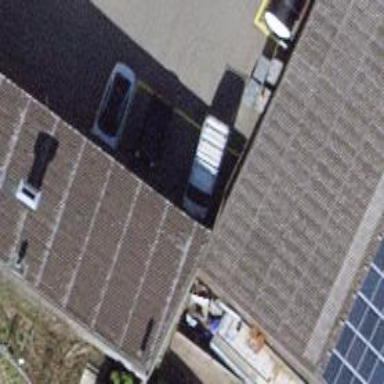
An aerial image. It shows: Car repair shop.